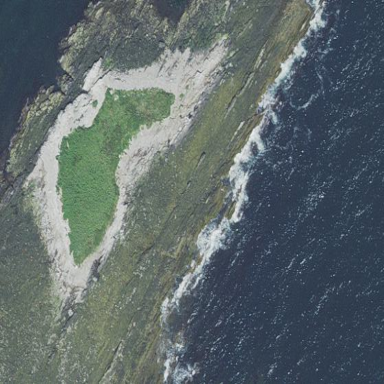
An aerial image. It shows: Island with natural coastline.